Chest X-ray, AP view. Patient: 26 years old, sex M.
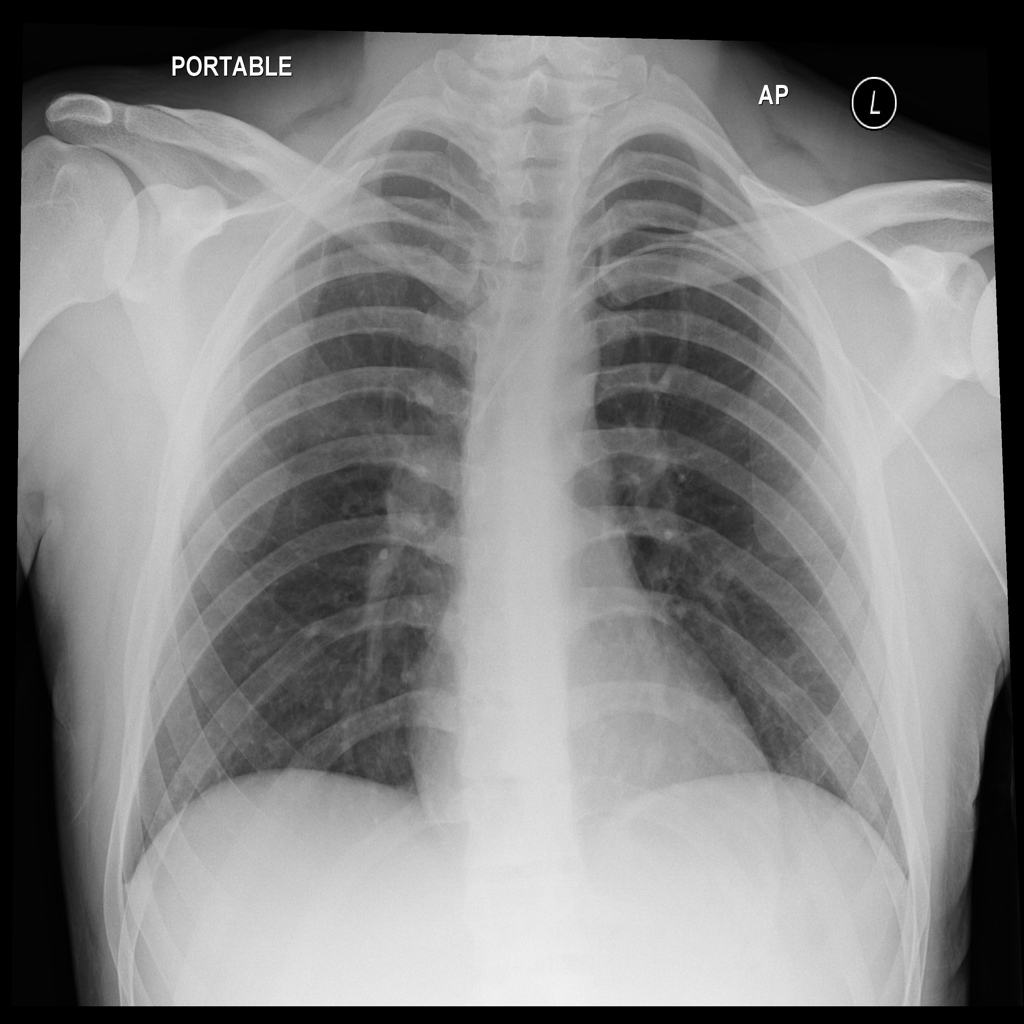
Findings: No Finding